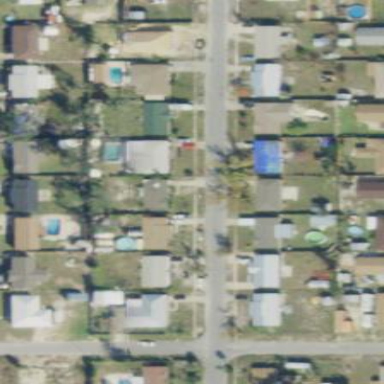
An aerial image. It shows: Single-family residential area.